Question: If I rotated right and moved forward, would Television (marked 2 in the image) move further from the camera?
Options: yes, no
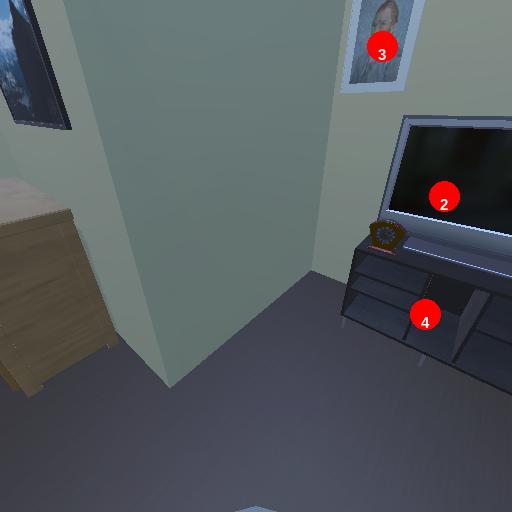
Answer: yes